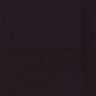
Metastatic tissue present: no